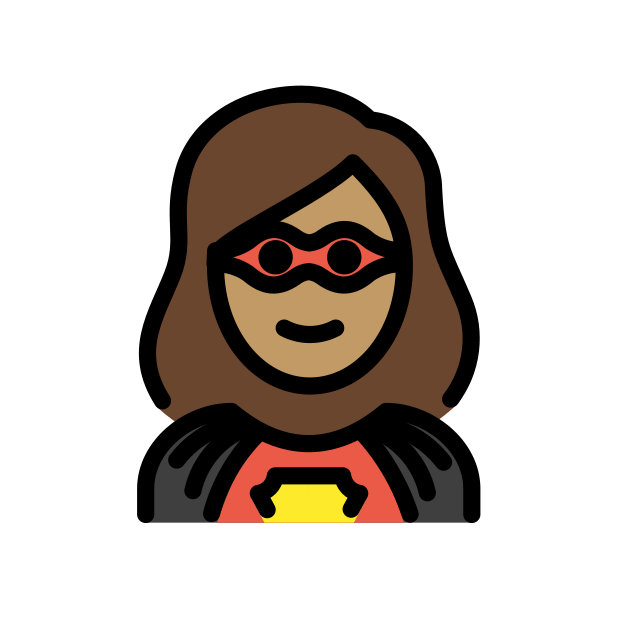
woman superhero: medium skin tone